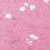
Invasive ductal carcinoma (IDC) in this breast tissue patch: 0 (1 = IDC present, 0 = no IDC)